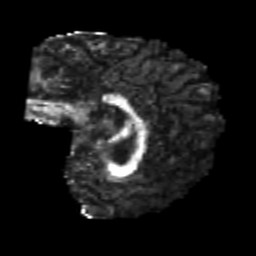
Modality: FA
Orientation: sagittal
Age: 22
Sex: male
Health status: healthy
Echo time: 0.074 s